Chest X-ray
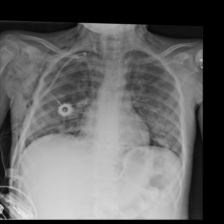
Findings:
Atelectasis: negative
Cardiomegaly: negative
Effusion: negative
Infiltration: negative
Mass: negative
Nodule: negative
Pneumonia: negative
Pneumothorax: positive
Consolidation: negative
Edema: negative
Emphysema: positive
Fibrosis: negative
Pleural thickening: negative
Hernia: negative